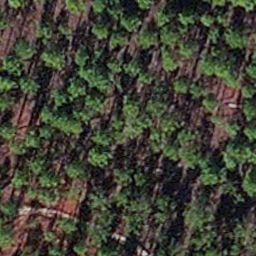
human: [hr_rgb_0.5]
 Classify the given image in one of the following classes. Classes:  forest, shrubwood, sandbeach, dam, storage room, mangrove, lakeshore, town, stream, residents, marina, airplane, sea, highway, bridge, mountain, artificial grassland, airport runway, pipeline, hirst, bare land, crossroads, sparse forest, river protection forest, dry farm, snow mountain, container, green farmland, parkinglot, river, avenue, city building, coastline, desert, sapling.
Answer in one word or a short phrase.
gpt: sapling